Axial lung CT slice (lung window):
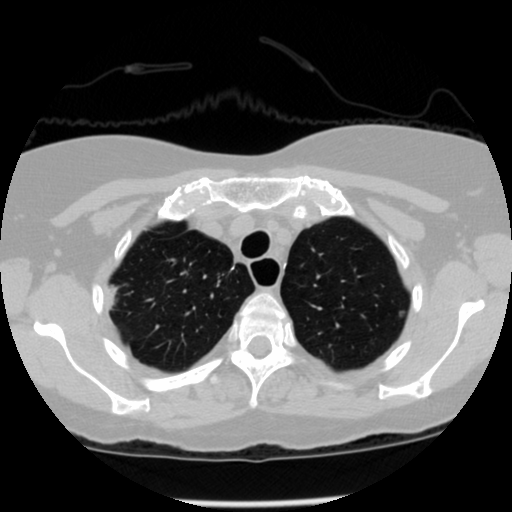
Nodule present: yes
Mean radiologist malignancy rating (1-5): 2.333